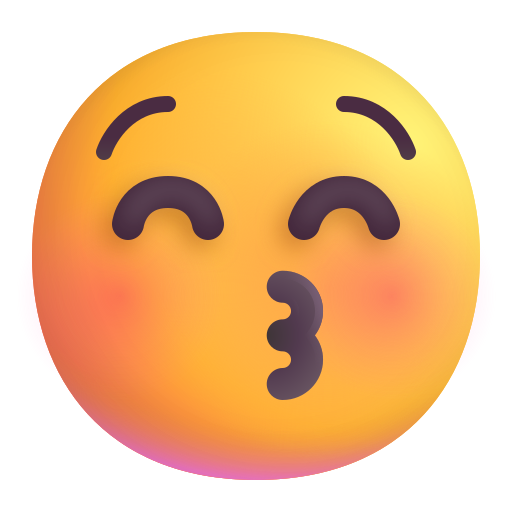
kissing face with closed eyes color